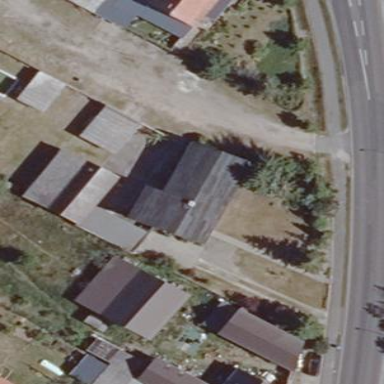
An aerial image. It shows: Detached building.